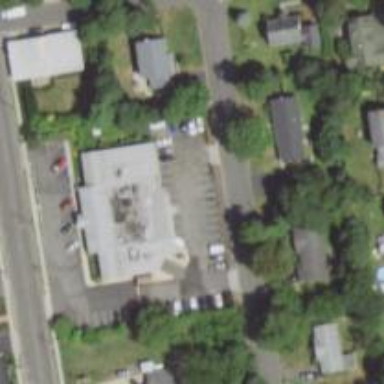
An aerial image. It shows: Post office.